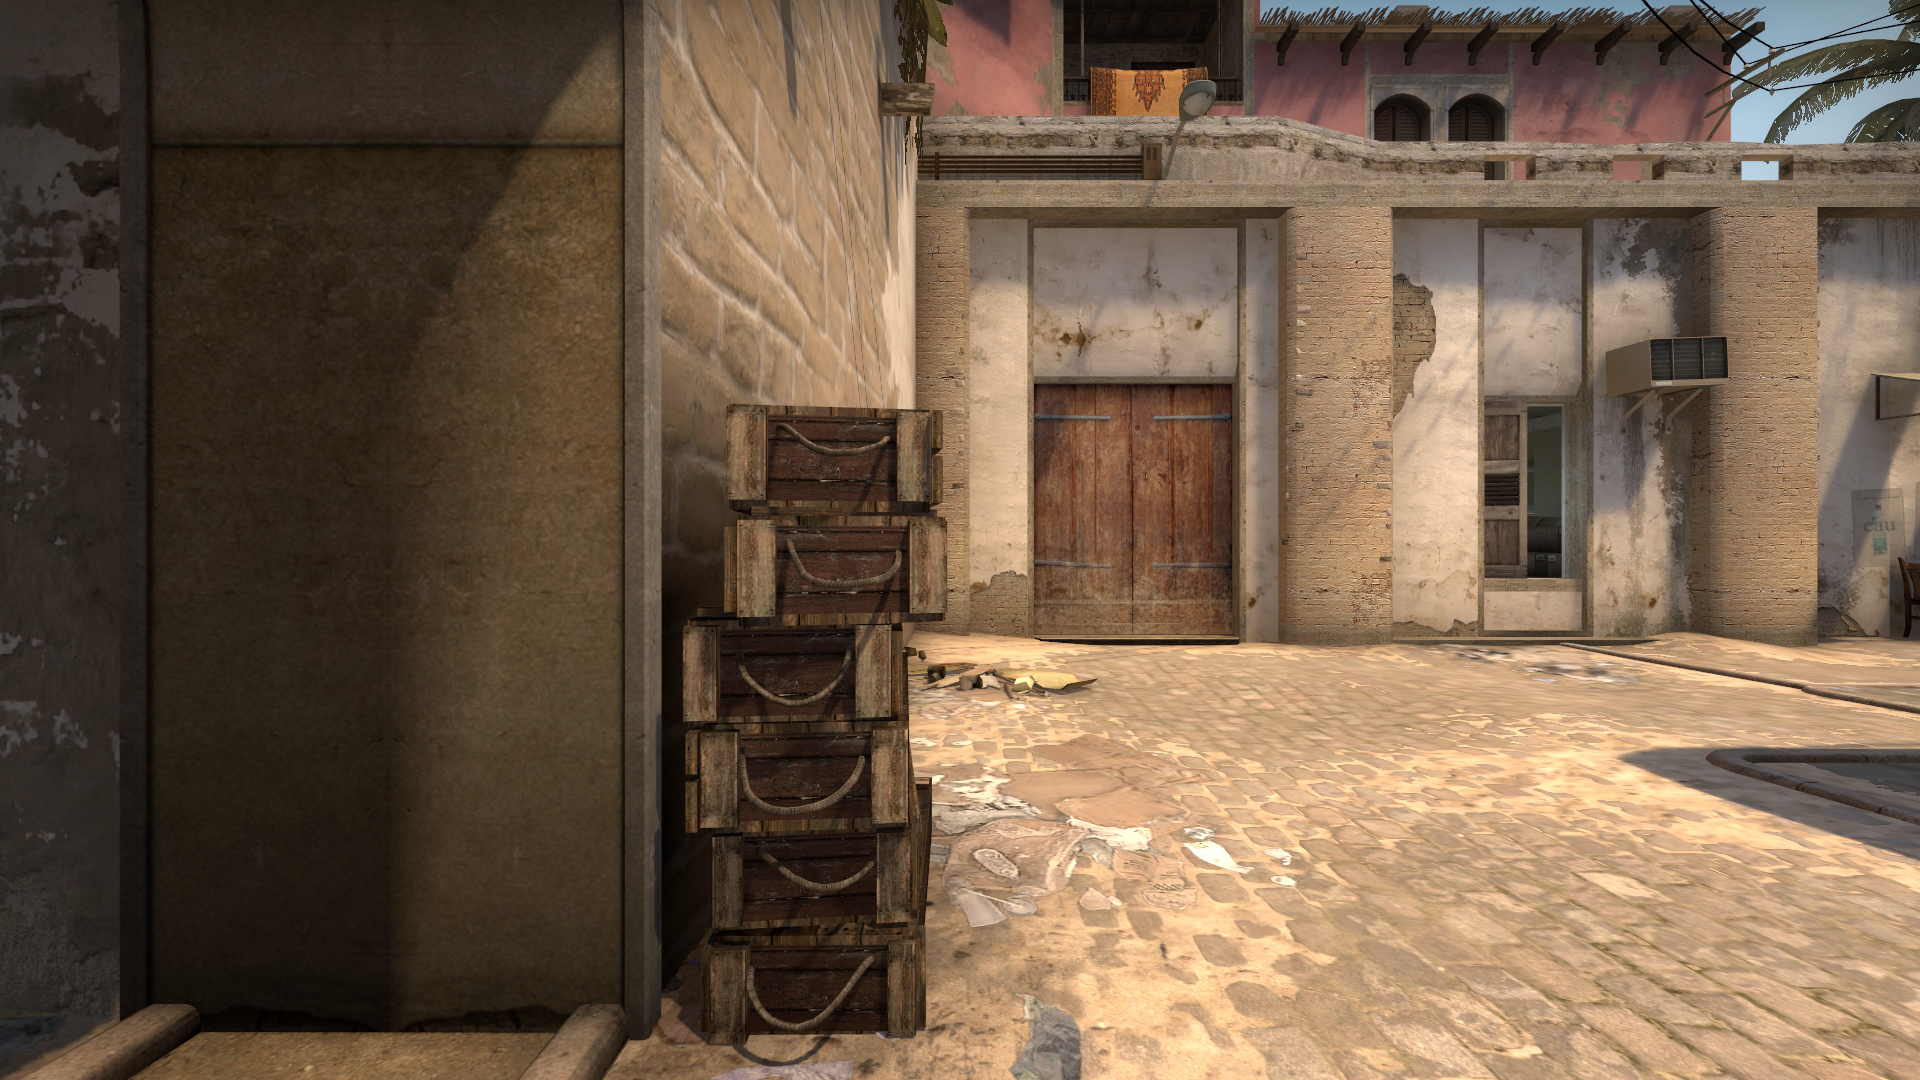
Map: de_mirage